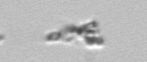
Label: detritus